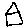
Label: house